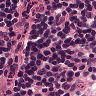
Metastatic tissue present: no